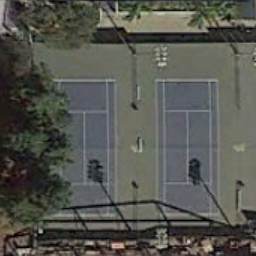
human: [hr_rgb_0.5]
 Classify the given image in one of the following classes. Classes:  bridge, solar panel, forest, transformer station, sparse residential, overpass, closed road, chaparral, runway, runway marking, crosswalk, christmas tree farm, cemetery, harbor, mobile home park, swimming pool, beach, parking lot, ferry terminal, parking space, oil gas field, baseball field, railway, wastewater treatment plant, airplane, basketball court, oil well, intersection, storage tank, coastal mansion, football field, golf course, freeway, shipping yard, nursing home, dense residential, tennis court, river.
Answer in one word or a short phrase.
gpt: tennis court